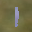
Label: 1